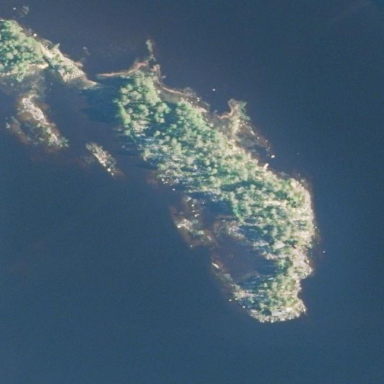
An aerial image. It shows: Islet.